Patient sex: M
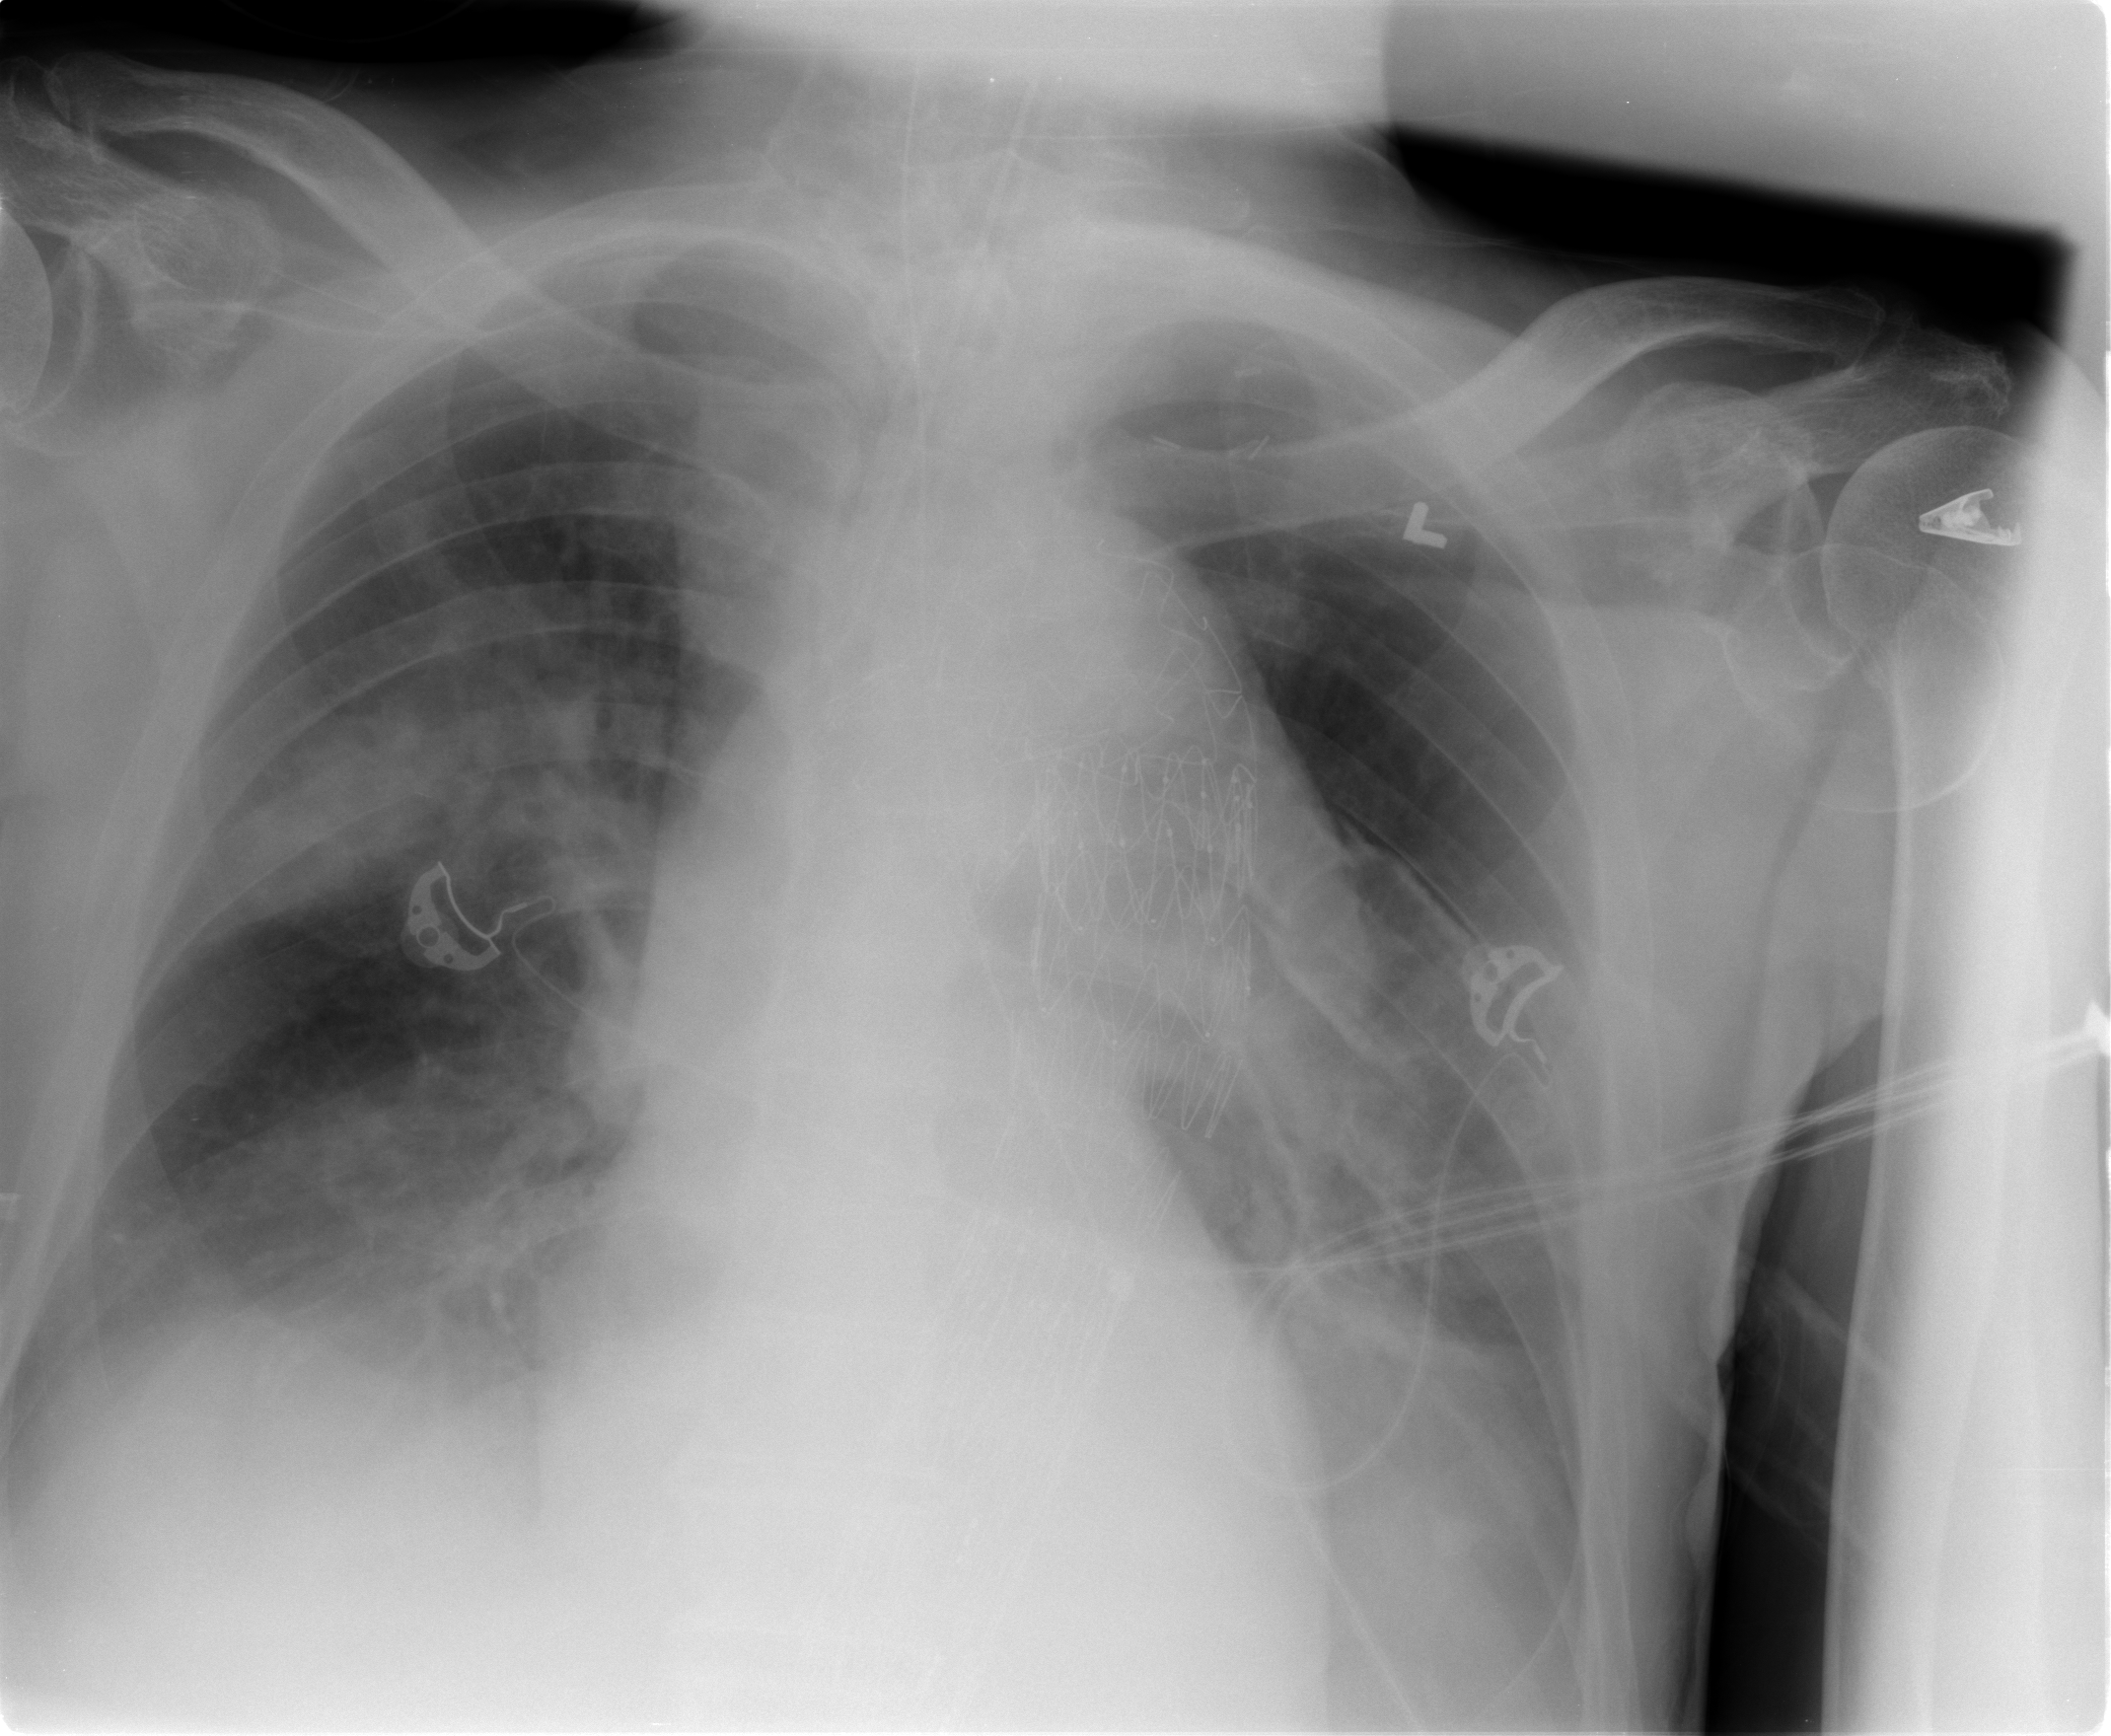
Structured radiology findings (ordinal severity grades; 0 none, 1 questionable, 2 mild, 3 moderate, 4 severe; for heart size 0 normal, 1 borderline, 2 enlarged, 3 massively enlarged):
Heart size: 2
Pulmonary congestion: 2
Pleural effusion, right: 2
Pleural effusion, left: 2
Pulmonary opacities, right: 3
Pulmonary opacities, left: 0
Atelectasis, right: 2
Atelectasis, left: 2